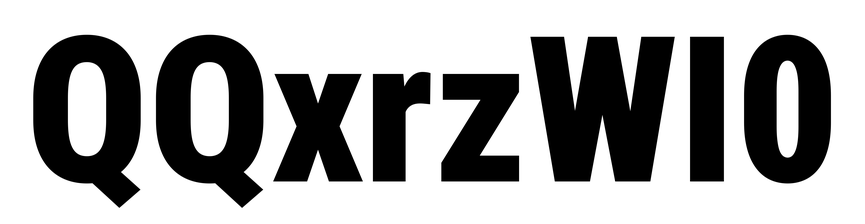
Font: Roboto_Condensed_Black